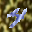
Label: 4